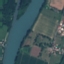
Land use / land cover class: River